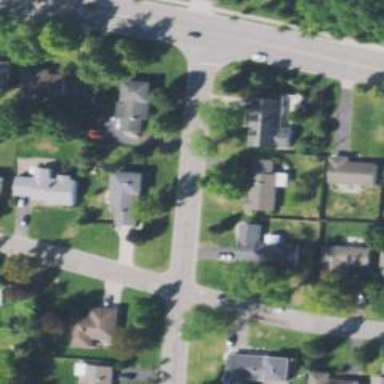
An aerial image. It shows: Secondary road with sidewalk on the left.